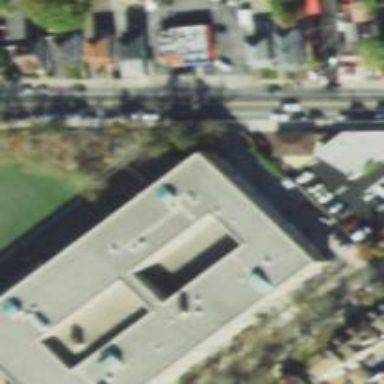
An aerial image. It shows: School building.